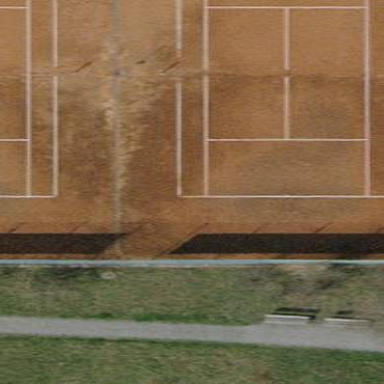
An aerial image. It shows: Tennis court on pitch designated for leisure land.